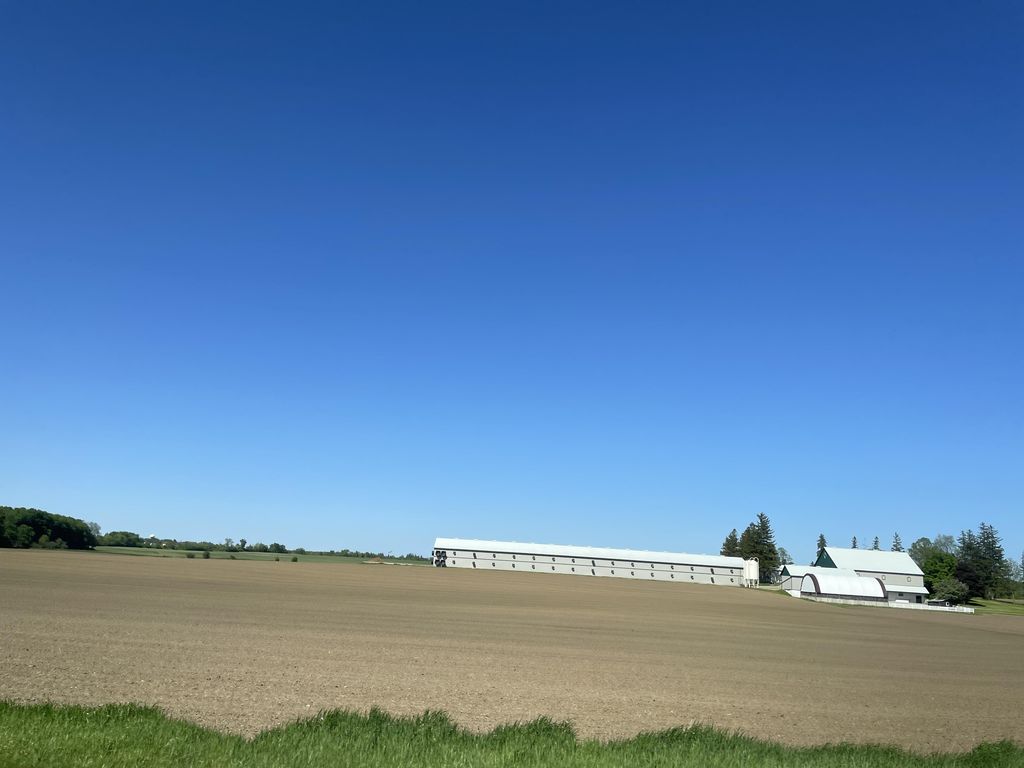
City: kitchener-waterloo